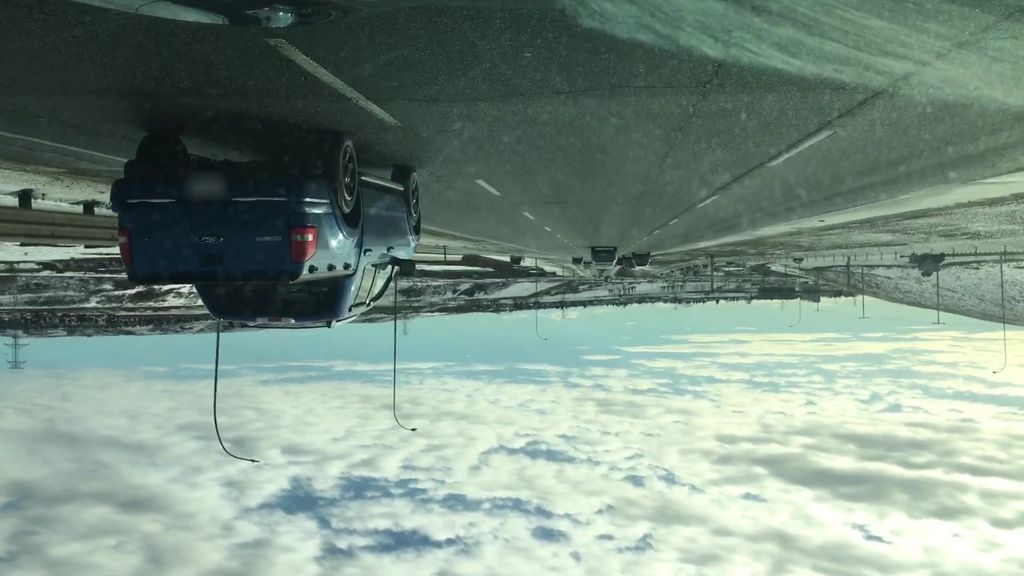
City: calgary